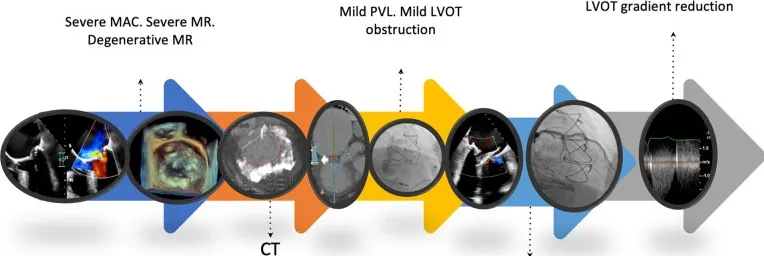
Patient timeline.
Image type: chart (chart)